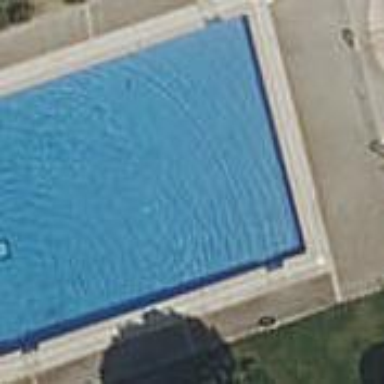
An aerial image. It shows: Swimming pool located in leisure land.